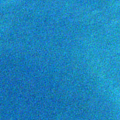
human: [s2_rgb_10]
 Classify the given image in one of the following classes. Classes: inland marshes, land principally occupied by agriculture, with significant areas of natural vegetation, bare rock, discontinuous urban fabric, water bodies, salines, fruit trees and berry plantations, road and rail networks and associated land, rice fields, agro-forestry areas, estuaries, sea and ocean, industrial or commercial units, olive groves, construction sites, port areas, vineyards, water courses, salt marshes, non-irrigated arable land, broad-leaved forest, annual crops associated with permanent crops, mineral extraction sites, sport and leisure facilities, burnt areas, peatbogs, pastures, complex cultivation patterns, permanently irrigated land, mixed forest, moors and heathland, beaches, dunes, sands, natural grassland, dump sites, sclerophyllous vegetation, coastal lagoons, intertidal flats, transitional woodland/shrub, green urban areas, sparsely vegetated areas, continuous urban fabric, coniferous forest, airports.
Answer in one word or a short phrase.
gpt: sea and ocean